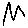
Label: zigzag